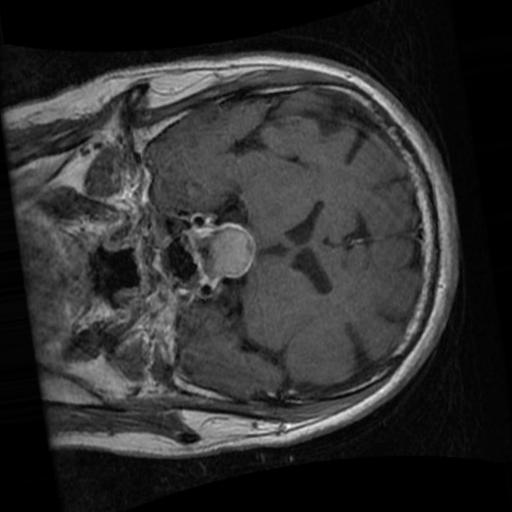
Label: brain_tumor